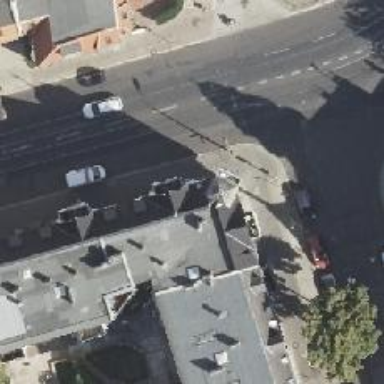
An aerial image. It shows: Restaurant.